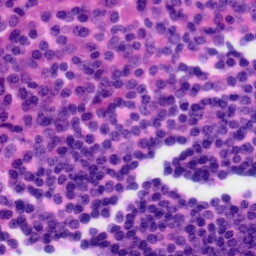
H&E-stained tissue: Tonsil